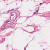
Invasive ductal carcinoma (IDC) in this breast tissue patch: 0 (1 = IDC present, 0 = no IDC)